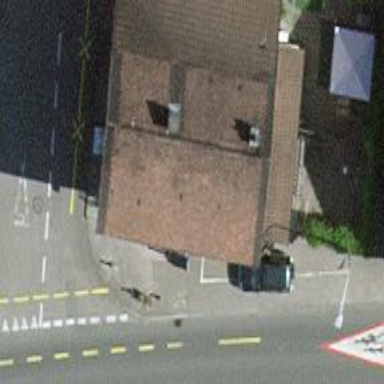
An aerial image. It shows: Bakery.